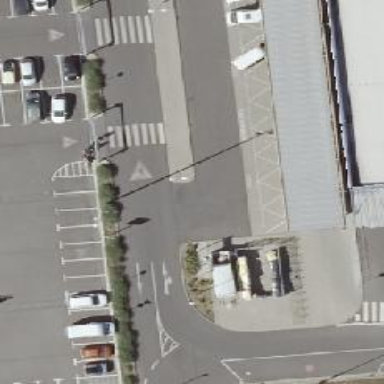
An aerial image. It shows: Crossing on footway.